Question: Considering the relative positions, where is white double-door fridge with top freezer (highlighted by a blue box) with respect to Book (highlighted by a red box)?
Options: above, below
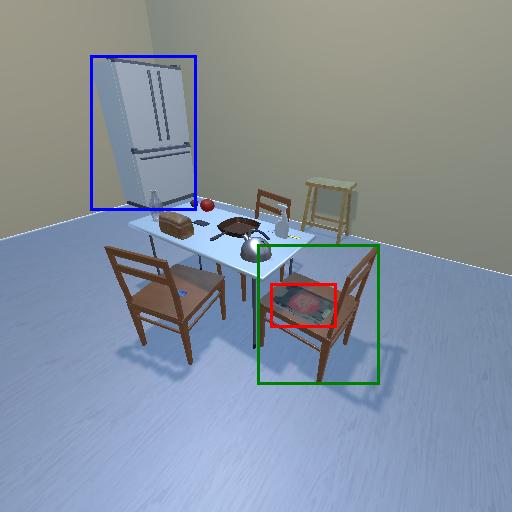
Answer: above